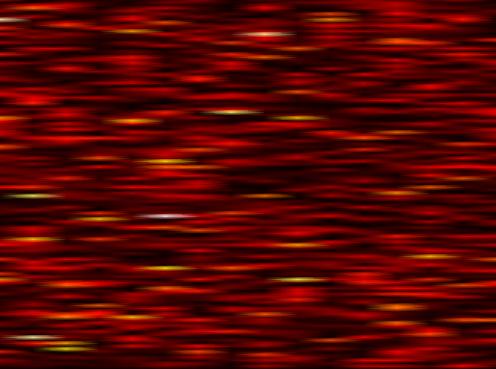
Label: FBMC